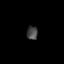
Tissue: skin
Cell type: Epithelial cells
Senescence score: 0.2565
Nuclear area (px): 147
Mean DAPI intensity: 68.898